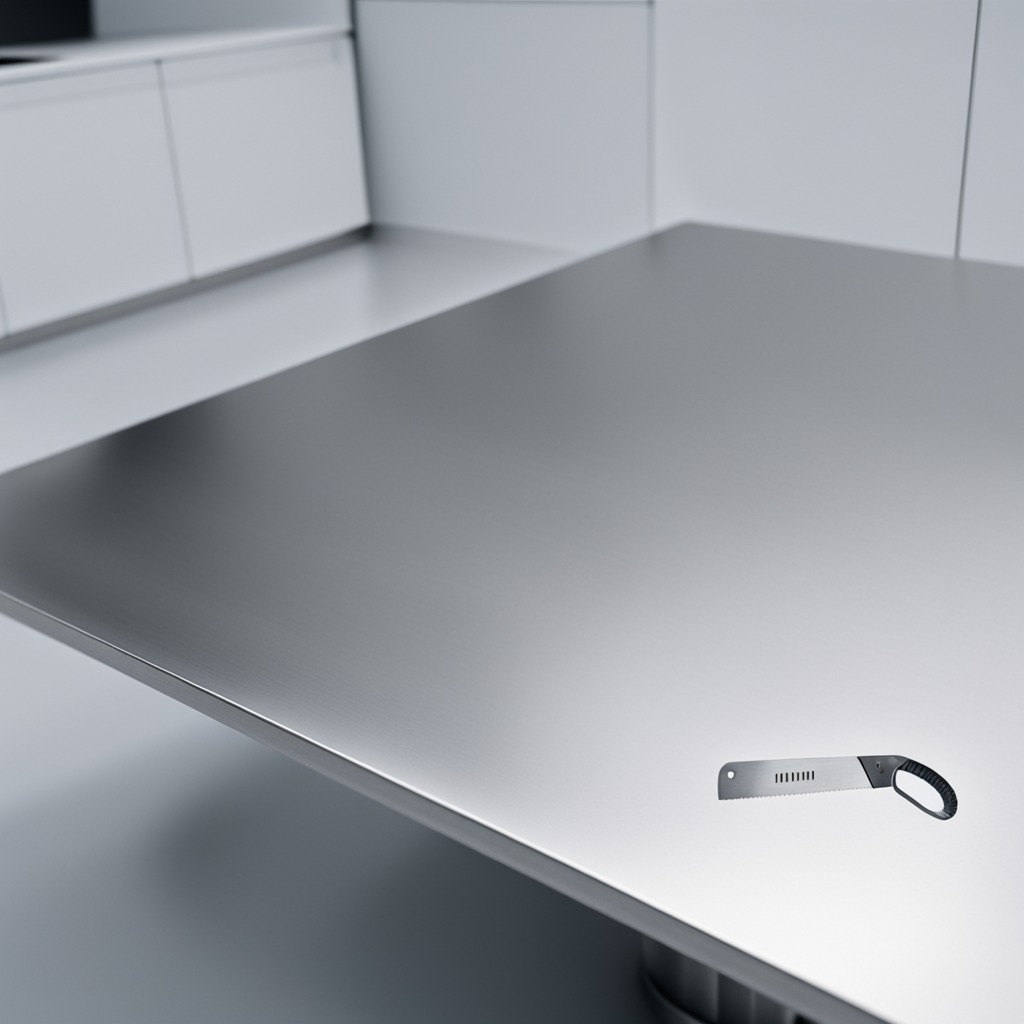
A metal saw is lying on the stainless steel table.